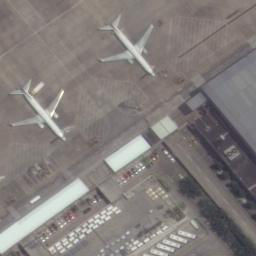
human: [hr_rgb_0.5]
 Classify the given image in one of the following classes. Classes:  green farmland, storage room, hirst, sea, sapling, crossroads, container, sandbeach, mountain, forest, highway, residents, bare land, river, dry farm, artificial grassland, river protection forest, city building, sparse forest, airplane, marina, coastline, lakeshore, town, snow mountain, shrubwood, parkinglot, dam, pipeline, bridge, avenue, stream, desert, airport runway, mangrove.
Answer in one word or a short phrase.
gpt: airplane